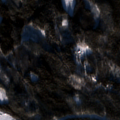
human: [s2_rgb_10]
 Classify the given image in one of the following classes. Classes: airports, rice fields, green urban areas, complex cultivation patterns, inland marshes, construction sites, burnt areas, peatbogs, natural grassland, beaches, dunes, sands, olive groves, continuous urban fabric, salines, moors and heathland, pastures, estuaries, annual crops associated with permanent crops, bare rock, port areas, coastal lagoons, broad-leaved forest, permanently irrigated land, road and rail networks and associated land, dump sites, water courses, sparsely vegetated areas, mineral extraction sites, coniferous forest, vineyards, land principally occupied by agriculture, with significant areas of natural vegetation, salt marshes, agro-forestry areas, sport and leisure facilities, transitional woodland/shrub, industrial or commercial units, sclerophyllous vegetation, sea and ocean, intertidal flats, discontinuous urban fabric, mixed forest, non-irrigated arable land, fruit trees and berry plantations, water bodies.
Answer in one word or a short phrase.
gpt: coniferous forest, mixed forest